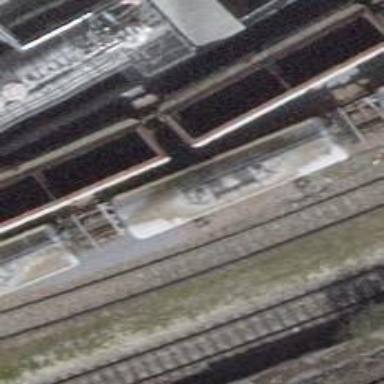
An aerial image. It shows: Railway switch.